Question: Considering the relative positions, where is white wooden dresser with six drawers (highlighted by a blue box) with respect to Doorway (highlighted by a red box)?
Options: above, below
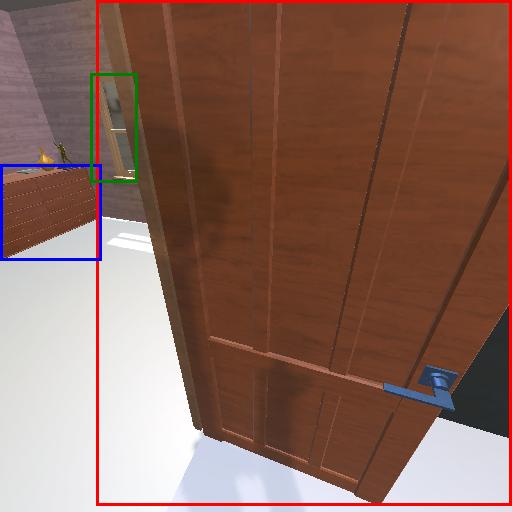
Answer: above